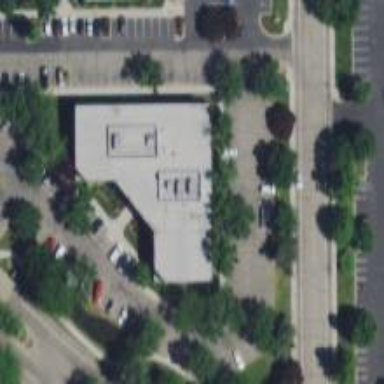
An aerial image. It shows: Commercial building.